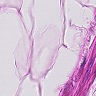
Metastatic tissue present: no